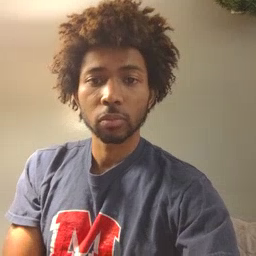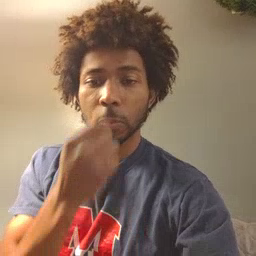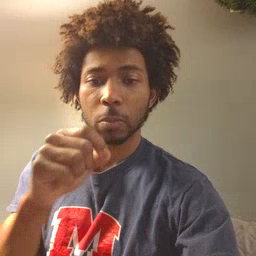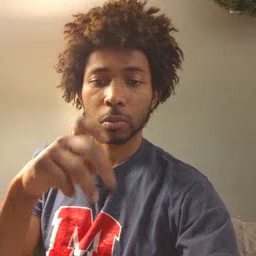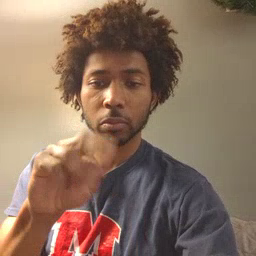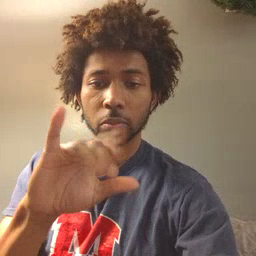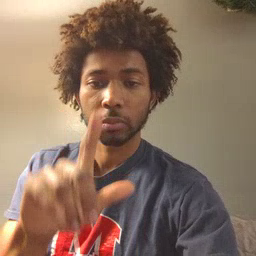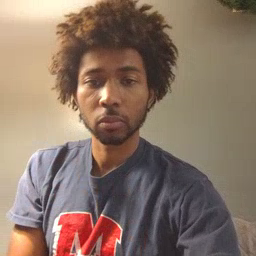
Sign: pencil